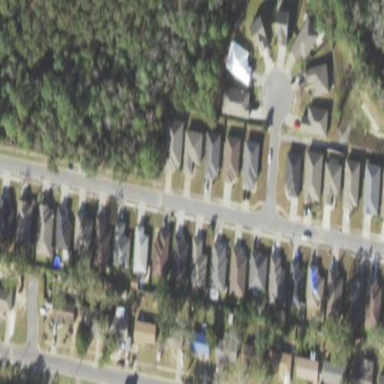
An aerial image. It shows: Residential area composed of single-family homes.